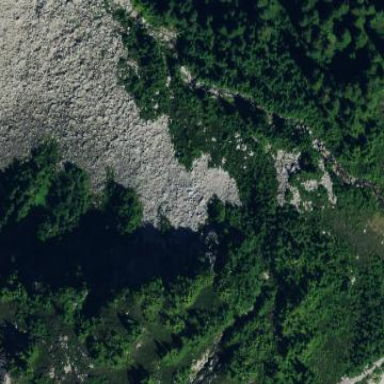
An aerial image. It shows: Natural scree.